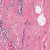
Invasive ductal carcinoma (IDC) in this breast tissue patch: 0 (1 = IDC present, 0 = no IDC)